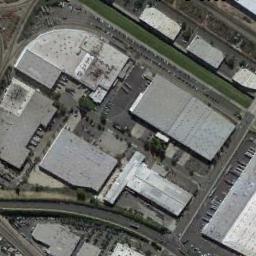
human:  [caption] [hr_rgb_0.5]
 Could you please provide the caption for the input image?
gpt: The industrial area has lots of industrial equipment workshops of different sizes and some roads go through the industrial area .

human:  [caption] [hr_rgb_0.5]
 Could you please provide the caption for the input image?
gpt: The houses in the industrial area are rectangular .

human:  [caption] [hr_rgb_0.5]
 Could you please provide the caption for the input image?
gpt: Many houses of different shapes are in the industrial area .

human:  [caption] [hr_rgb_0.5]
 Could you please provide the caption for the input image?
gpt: In an industrial area, There are neatly planned factories and roads, Green belts, And parking lots for cars and trucks .

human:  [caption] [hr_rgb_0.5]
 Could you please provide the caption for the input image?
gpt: There are some gray buildings on the industrial area .